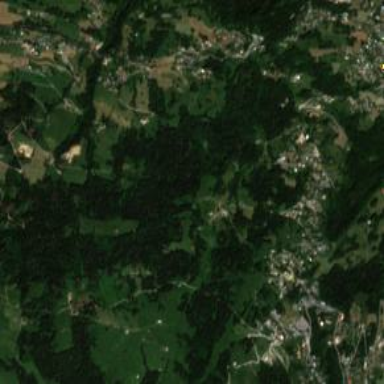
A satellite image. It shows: Small hamlet.